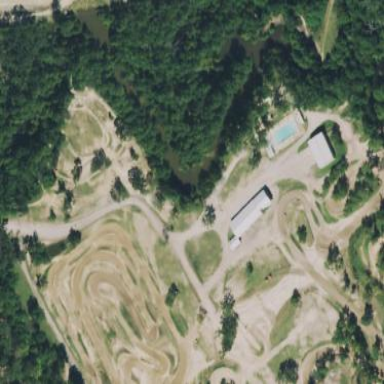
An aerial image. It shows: Sports center tailored for motor sports enthusiasts.